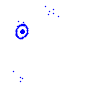
Particle: pion